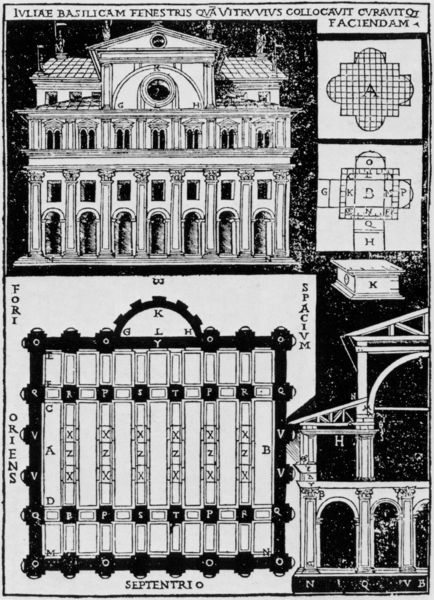
Titel: Rekonstruktion von Vitruvs Basilika von Fano
Künstler: Cesare Cesariano
Standort: Fano
Institution: Basilica
Schlagwörter: weiß, fenster, grau, pfeiler, schwarz, säule, säulen, tür, zeichnung, dach, gebäude, haus, schloss, architektur, barock, sockel, gitter, kirche, theater, front, renaissance, rund, schrift, ansicht, bogen, fassade, italien, türen, fläche, giebel, pilaster, vogelperspektive, rundbogen, kuppel, symmetrie, seitenansicht, balken, halle, bögen, eingang, gerüst, gewölbe, antike, buch, rechteck, palast, palazzo, druck, schnitt, schwarzweiss, illustration, text, buchstaben, beschriftung, entwurf, arkaden, kapitelle, vorderseite, villa, negativ, maison, risalit, mezzanin, antik, julia, apsis, rundbögen, konstruktion, frontansicht, geschosse, plan, konche, basis, riß, querschnitt, quadrat, bau, raster, römisch, forum, basilika, quadratisch, basilica, grundriss, palais, aufbau, traktat, aufriss, bauplan, fassadenansicht, zentralbau, gänge, oculus, latein, durchschnitt, durchgänge, prospekt, gebäudeplan, architecture, latin, grundrisse, bogengänge, arkadne, geschoß, basilique, himmelsrichtungen, lukarne, schaubild, vitruv, septentrio, gundriss, grande, rämisch, aufriss grundriss, grand, plan de coupe, travau, architecteur, anti